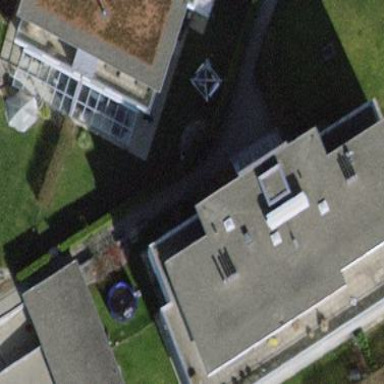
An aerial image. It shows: Terrace building.